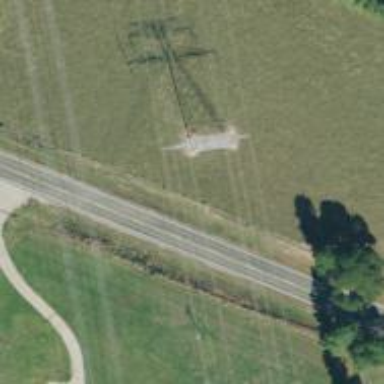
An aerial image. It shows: Power tower.